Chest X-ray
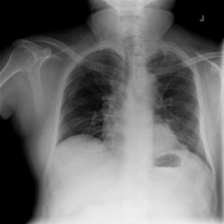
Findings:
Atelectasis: negative
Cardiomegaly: negative
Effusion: negative
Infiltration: negative
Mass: negative
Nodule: positive
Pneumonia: negative
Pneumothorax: negative
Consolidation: negative
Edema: negative
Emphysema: negative
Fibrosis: negative
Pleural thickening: negative
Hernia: negative